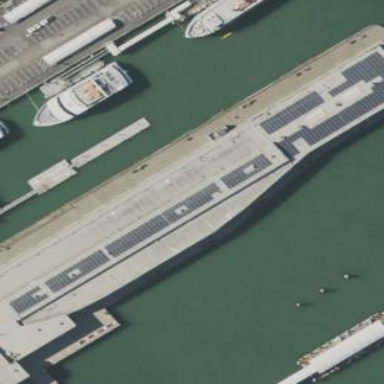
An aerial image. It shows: Pier building.